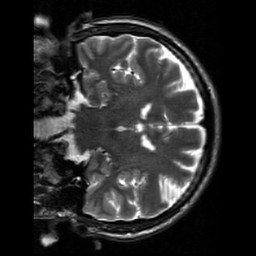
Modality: T2w
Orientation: coronal
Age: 29
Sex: male
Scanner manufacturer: siemens
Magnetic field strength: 3 T
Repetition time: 7 s
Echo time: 0.09 s